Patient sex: M
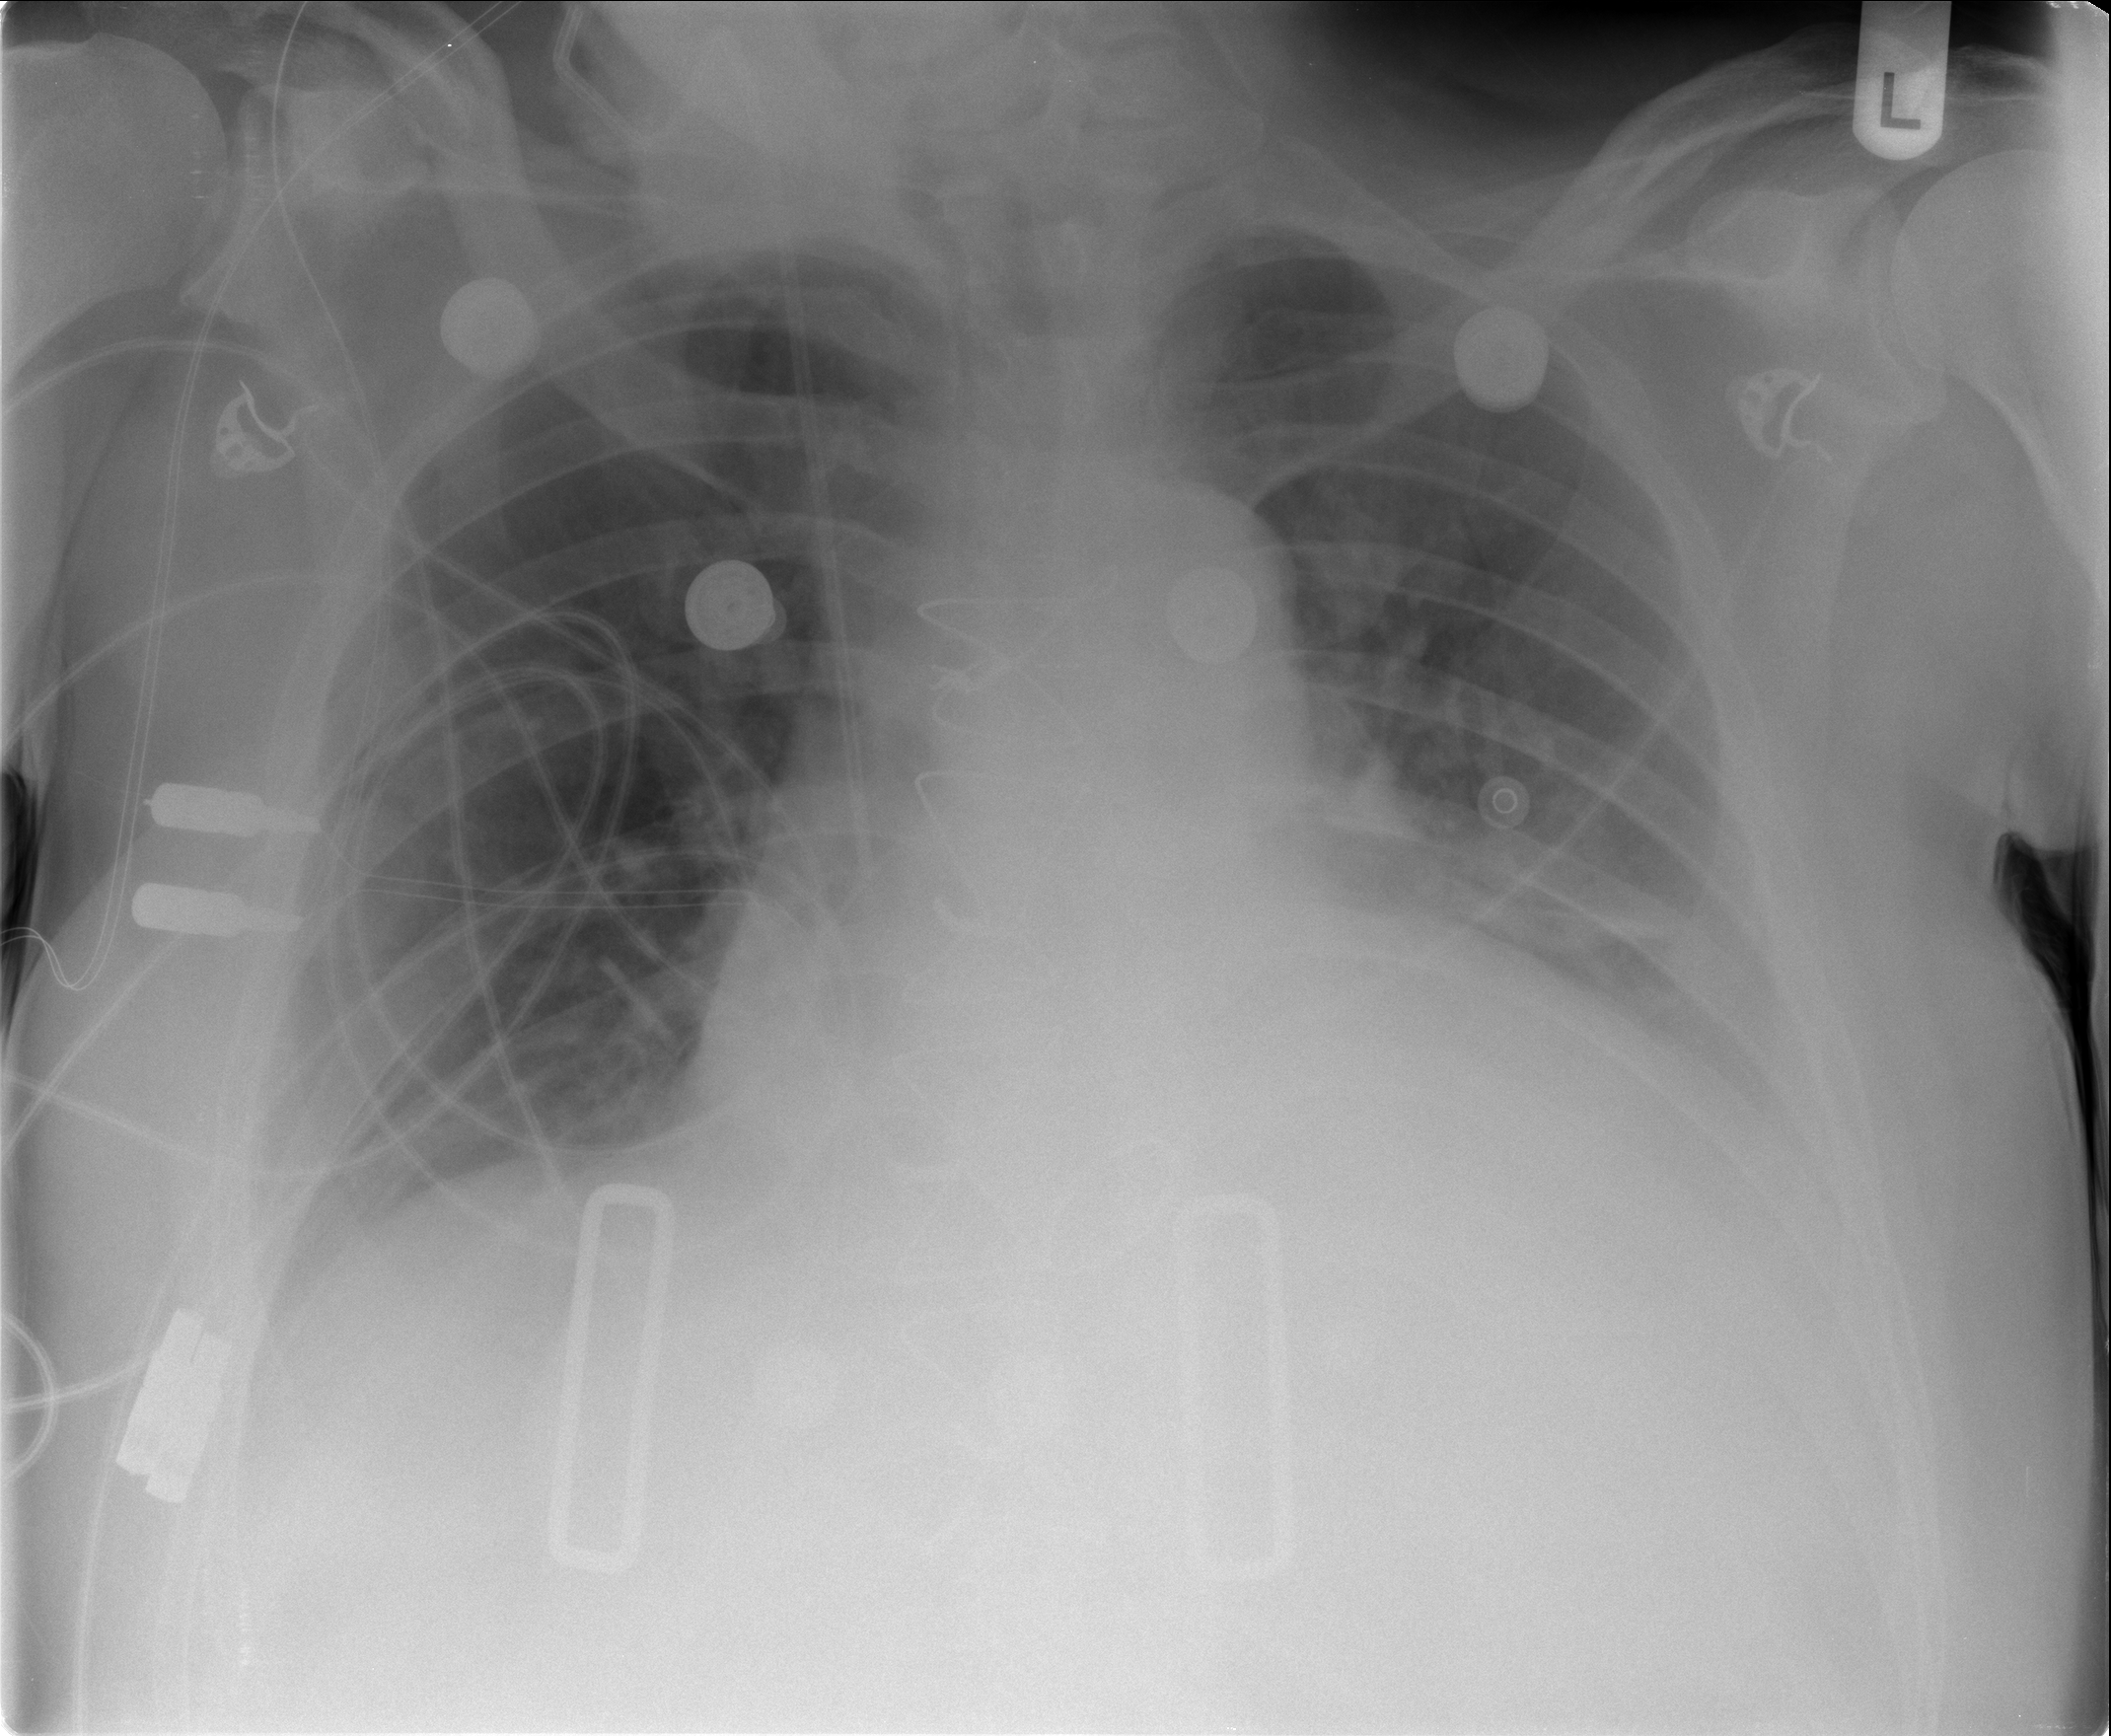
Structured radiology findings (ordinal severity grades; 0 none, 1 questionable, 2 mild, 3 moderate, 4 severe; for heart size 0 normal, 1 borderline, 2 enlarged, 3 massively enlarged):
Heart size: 3
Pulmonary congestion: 0
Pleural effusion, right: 2
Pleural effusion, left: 2
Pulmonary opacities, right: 0
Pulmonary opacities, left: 1
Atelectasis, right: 2
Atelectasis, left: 3